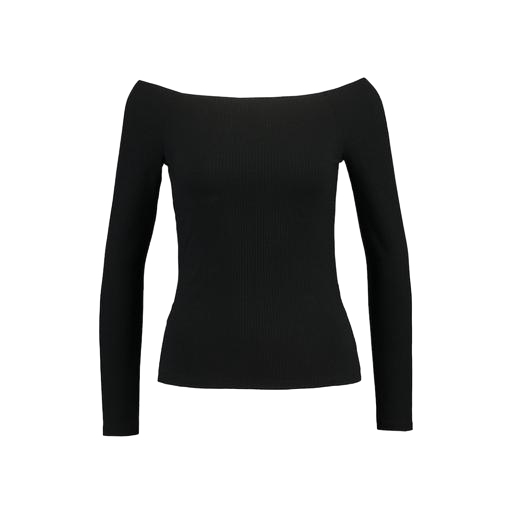
front long sleeve bardot, black top shoulder, long-sleeve top, white background